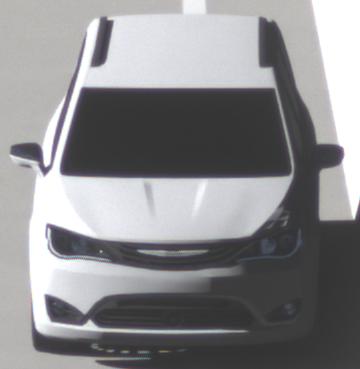
Make: Chrysler
Model: Pacifica
Detailed model: -
Model produced from: 2016
Model produced until: 2020
Doors: 5
Color: white
Road condition: dry road
Daytime: morning or afternoon
Contrast: high contrast